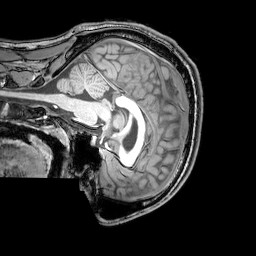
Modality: T1w
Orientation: sagittal
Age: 21
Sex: male
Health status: healthy
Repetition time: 0.081 s
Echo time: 0.037 s